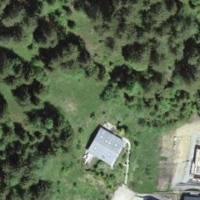
EUNIS habitat code: 44
Species observed at this site:
Equisetum sylvaticum